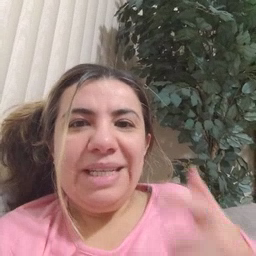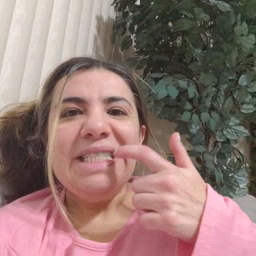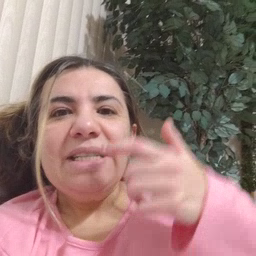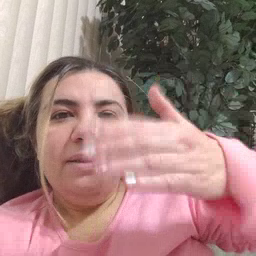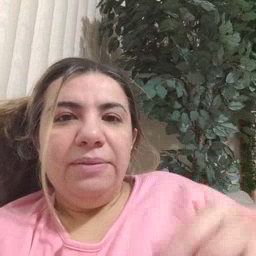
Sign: glasswindow